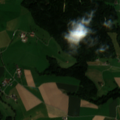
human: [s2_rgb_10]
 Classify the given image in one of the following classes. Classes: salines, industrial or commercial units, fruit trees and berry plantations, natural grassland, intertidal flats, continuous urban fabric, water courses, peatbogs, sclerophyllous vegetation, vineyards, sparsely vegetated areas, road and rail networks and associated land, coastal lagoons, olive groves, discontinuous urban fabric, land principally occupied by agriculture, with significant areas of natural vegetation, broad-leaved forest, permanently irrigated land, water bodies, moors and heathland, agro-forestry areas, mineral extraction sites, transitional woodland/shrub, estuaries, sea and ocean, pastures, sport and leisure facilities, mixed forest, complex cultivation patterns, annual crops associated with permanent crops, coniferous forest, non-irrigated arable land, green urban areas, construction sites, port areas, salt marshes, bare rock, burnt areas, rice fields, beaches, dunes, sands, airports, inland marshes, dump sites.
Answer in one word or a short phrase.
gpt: non-irrigated arable land, complex cultivation patterns, mixed forest